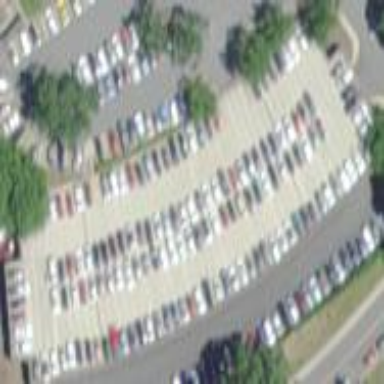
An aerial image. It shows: Multi-storey parking building.